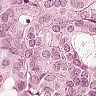
Metastatic tissue present: yes